Question: I am using mbostock's <URL>.

I need to display number of children along with node name in each node such as "flare (10)", "analytics (3)".
I tried using...
'''
nodeEnter.append("text")
.attr("x", function(d) { return d.children || d._children ? -10 : 10; })
.attr("dy", ".35em")
.attr("text-anchor", function(d) { return d.children || d._children ? "end" : "start"; })
.text(function(d) { return d.name + " (" + d.children.length() + ")"; })
.style("fill-opacity", 1e-6);
'''
but that doesn't seem to work. How can I get children count of a node?
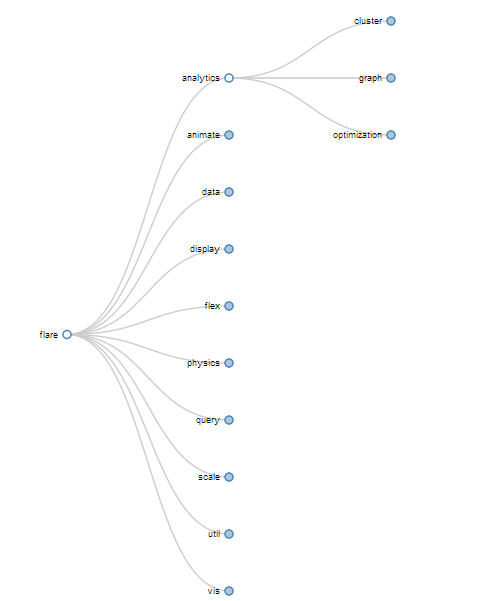
Answer: You're on the right track, but there are two issues with your code.
1. The length is a property of an array in Javascript, so you access it without parentheses: >>> L = [ 1, 2, 3 ]
>>> L.length
3
2. You need to take into account the fact that some nodes d have d.children, some nodes have d._children, and some have no children at all. Try something like this: .text(function(d) {
var numChildren = 0;
if (d.children) numChildren = d.children.length;
else if (d._children) numChildren = d._children.length;
return d.name + " (" + numChildren + ")";
})
And here's what you get: